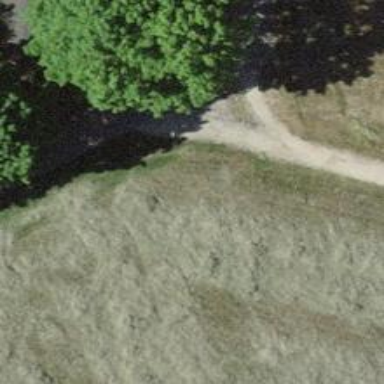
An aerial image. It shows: Footway with surface of fine gravel.